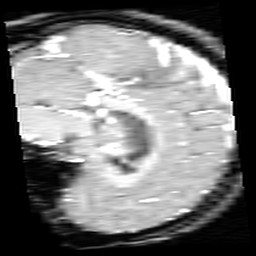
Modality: inplaneT1
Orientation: sagittal
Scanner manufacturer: ge
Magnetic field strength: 3 T
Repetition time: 0.2 s
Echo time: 0.0036 s